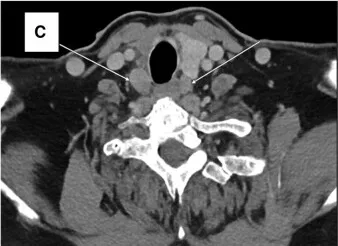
Venous (120 seconds) phases of enhancement demonstrated a 1.8 x 1.4 x 3.0 cm and a 1.2 x 0.8 x 2.1 cm (AP x TRV x SAG) hypo-dense lesion with homogenous arterial phase enhancement and delayed phase washout at the level of the cricoid cartridge undersurface, consistent with parathyroid adenomas (white arrows). Additionally, a 0.3 x 0.4 x 0.4 cm parathyroid adenoma was identified posterior to the right carotid artery at the level of the superior aspect of the cricoid cartridge (not shown).
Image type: radiology (ct)